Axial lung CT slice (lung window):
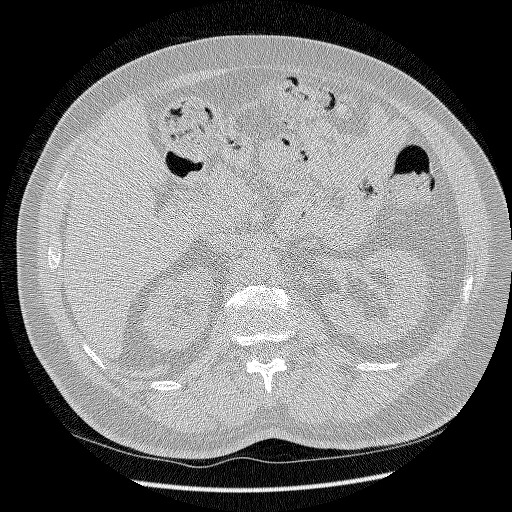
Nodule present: no